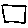
Label: square